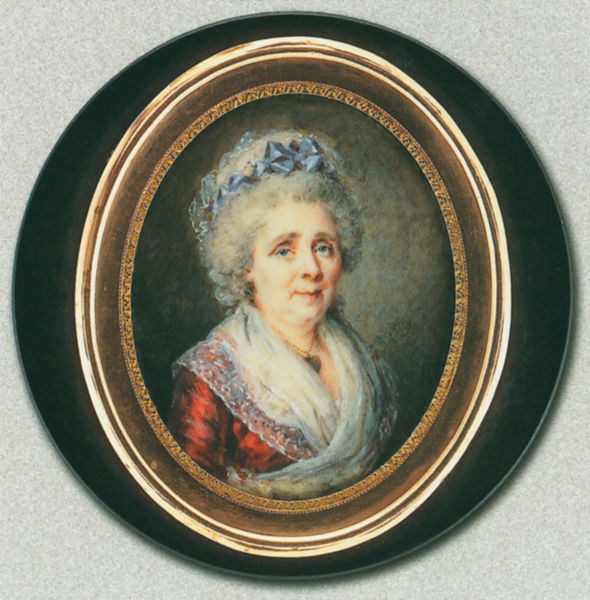
Titel: Marie Louise Potain, geborene Le Sachet
Künstler: Augustin Ritt
Institution: Celle, Bomann-Museum, Sammlung David-Weill, Wildenstein und Clore
Schlagwörter: blau, gemälde, grün, frau, grau, mund, nase, schmuck, schwarz, dame, rot, schleier, tuch, ornament, schleife, alt, augen, barock, haarschmuck, rahmen, spitze, hals, porträt, gold, spitzen, locken, oval, rund, perücke, kette, haarband, rand, braut, deckel, dose, medaillon, anhänger, amulett, flämisch, königin, schatulle, alte frau, grauhaarig, aufgesetzt